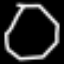
Label: octagon